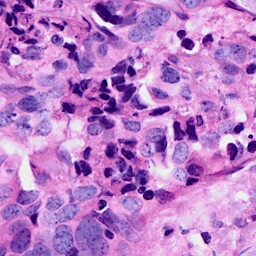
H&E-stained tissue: Breast